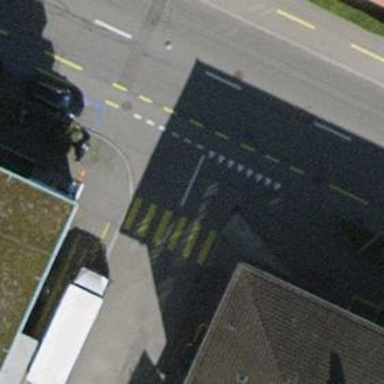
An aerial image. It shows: Kerb barrier.